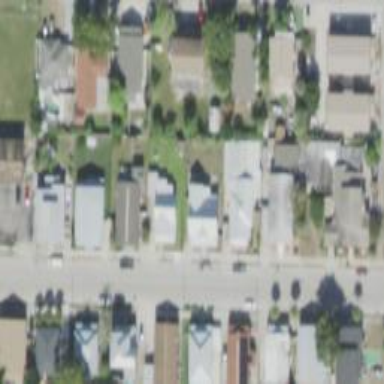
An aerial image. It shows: This residential area consists of single-family homes.